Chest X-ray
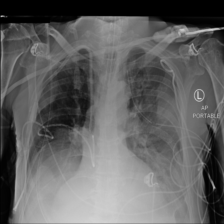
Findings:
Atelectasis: negative
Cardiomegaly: positive
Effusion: negative
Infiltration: negative
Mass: negative
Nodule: negative
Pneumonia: negative
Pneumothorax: negative
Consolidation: negative
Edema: negative
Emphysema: negative
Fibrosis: negative
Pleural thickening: negative
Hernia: negative